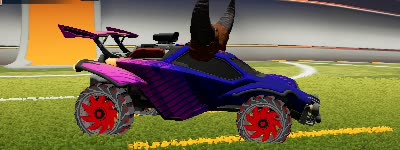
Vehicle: octane